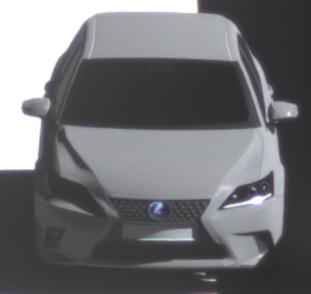
Make: Lexus
Model: CT 200h
Detailed model: CT (A10)
Model produced from: 2014/03
Model produced until: 2017/10
Doors: 5
Color: gray
Road condition: dry road
Daytime: morning or afternoon
Contrast: high contrast